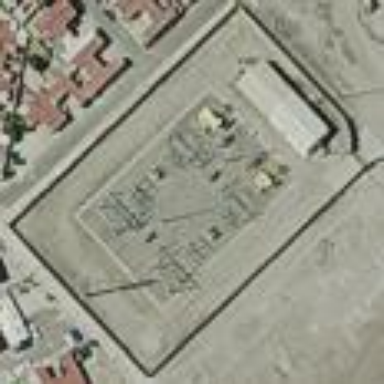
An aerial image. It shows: Outdoor transmission substation.